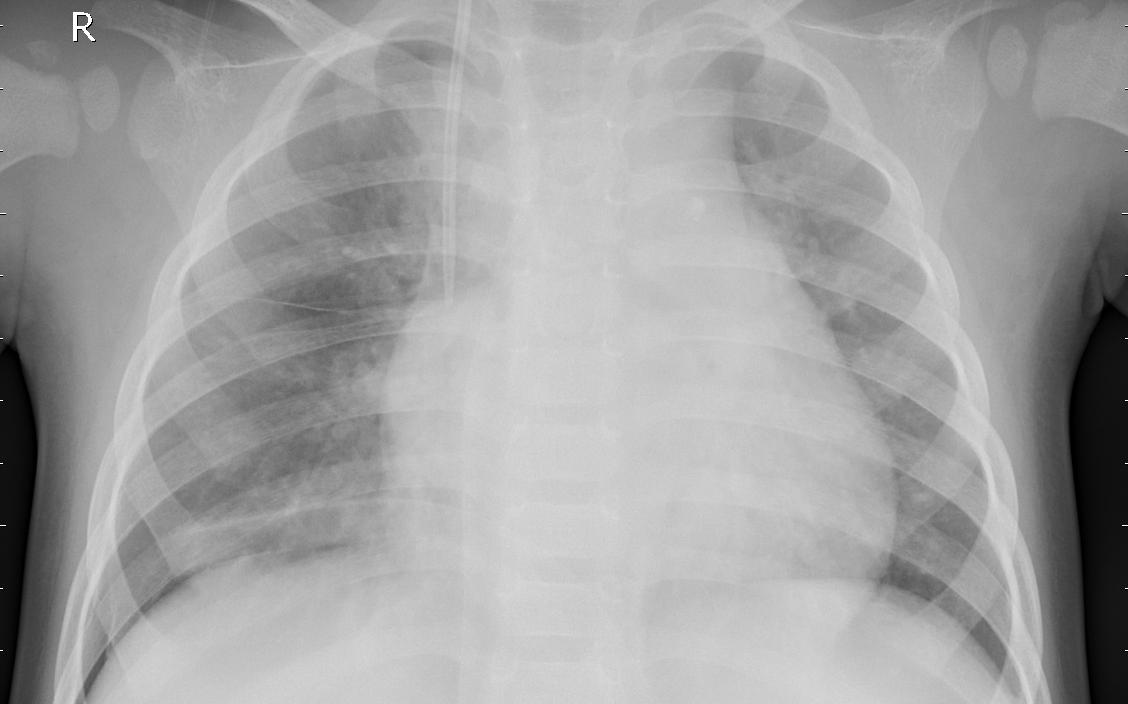
Diagnosis: PNEUMONIA